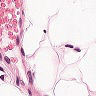
Metastatic tissue present: no